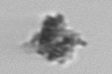
Label: detritus